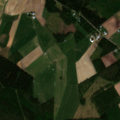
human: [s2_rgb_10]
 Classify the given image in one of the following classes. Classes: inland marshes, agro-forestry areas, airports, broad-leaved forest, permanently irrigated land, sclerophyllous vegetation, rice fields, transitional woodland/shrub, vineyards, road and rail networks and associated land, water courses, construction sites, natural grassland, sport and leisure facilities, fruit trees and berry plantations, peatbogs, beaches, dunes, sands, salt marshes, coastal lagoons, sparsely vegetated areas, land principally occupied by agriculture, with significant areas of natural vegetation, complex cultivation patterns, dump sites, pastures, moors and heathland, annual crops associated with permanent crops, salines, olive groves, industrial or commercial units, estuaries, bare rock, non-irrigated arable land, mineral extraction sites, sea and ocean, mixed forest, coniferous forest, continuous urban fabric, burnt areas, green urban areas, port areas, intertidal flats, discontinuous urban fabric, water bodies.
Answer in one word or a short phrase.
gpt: non-irrigated arable land, land principally occupied by agriculture, with significant areas of natural vegetation, coniferous forest, mixed forest